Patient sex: M
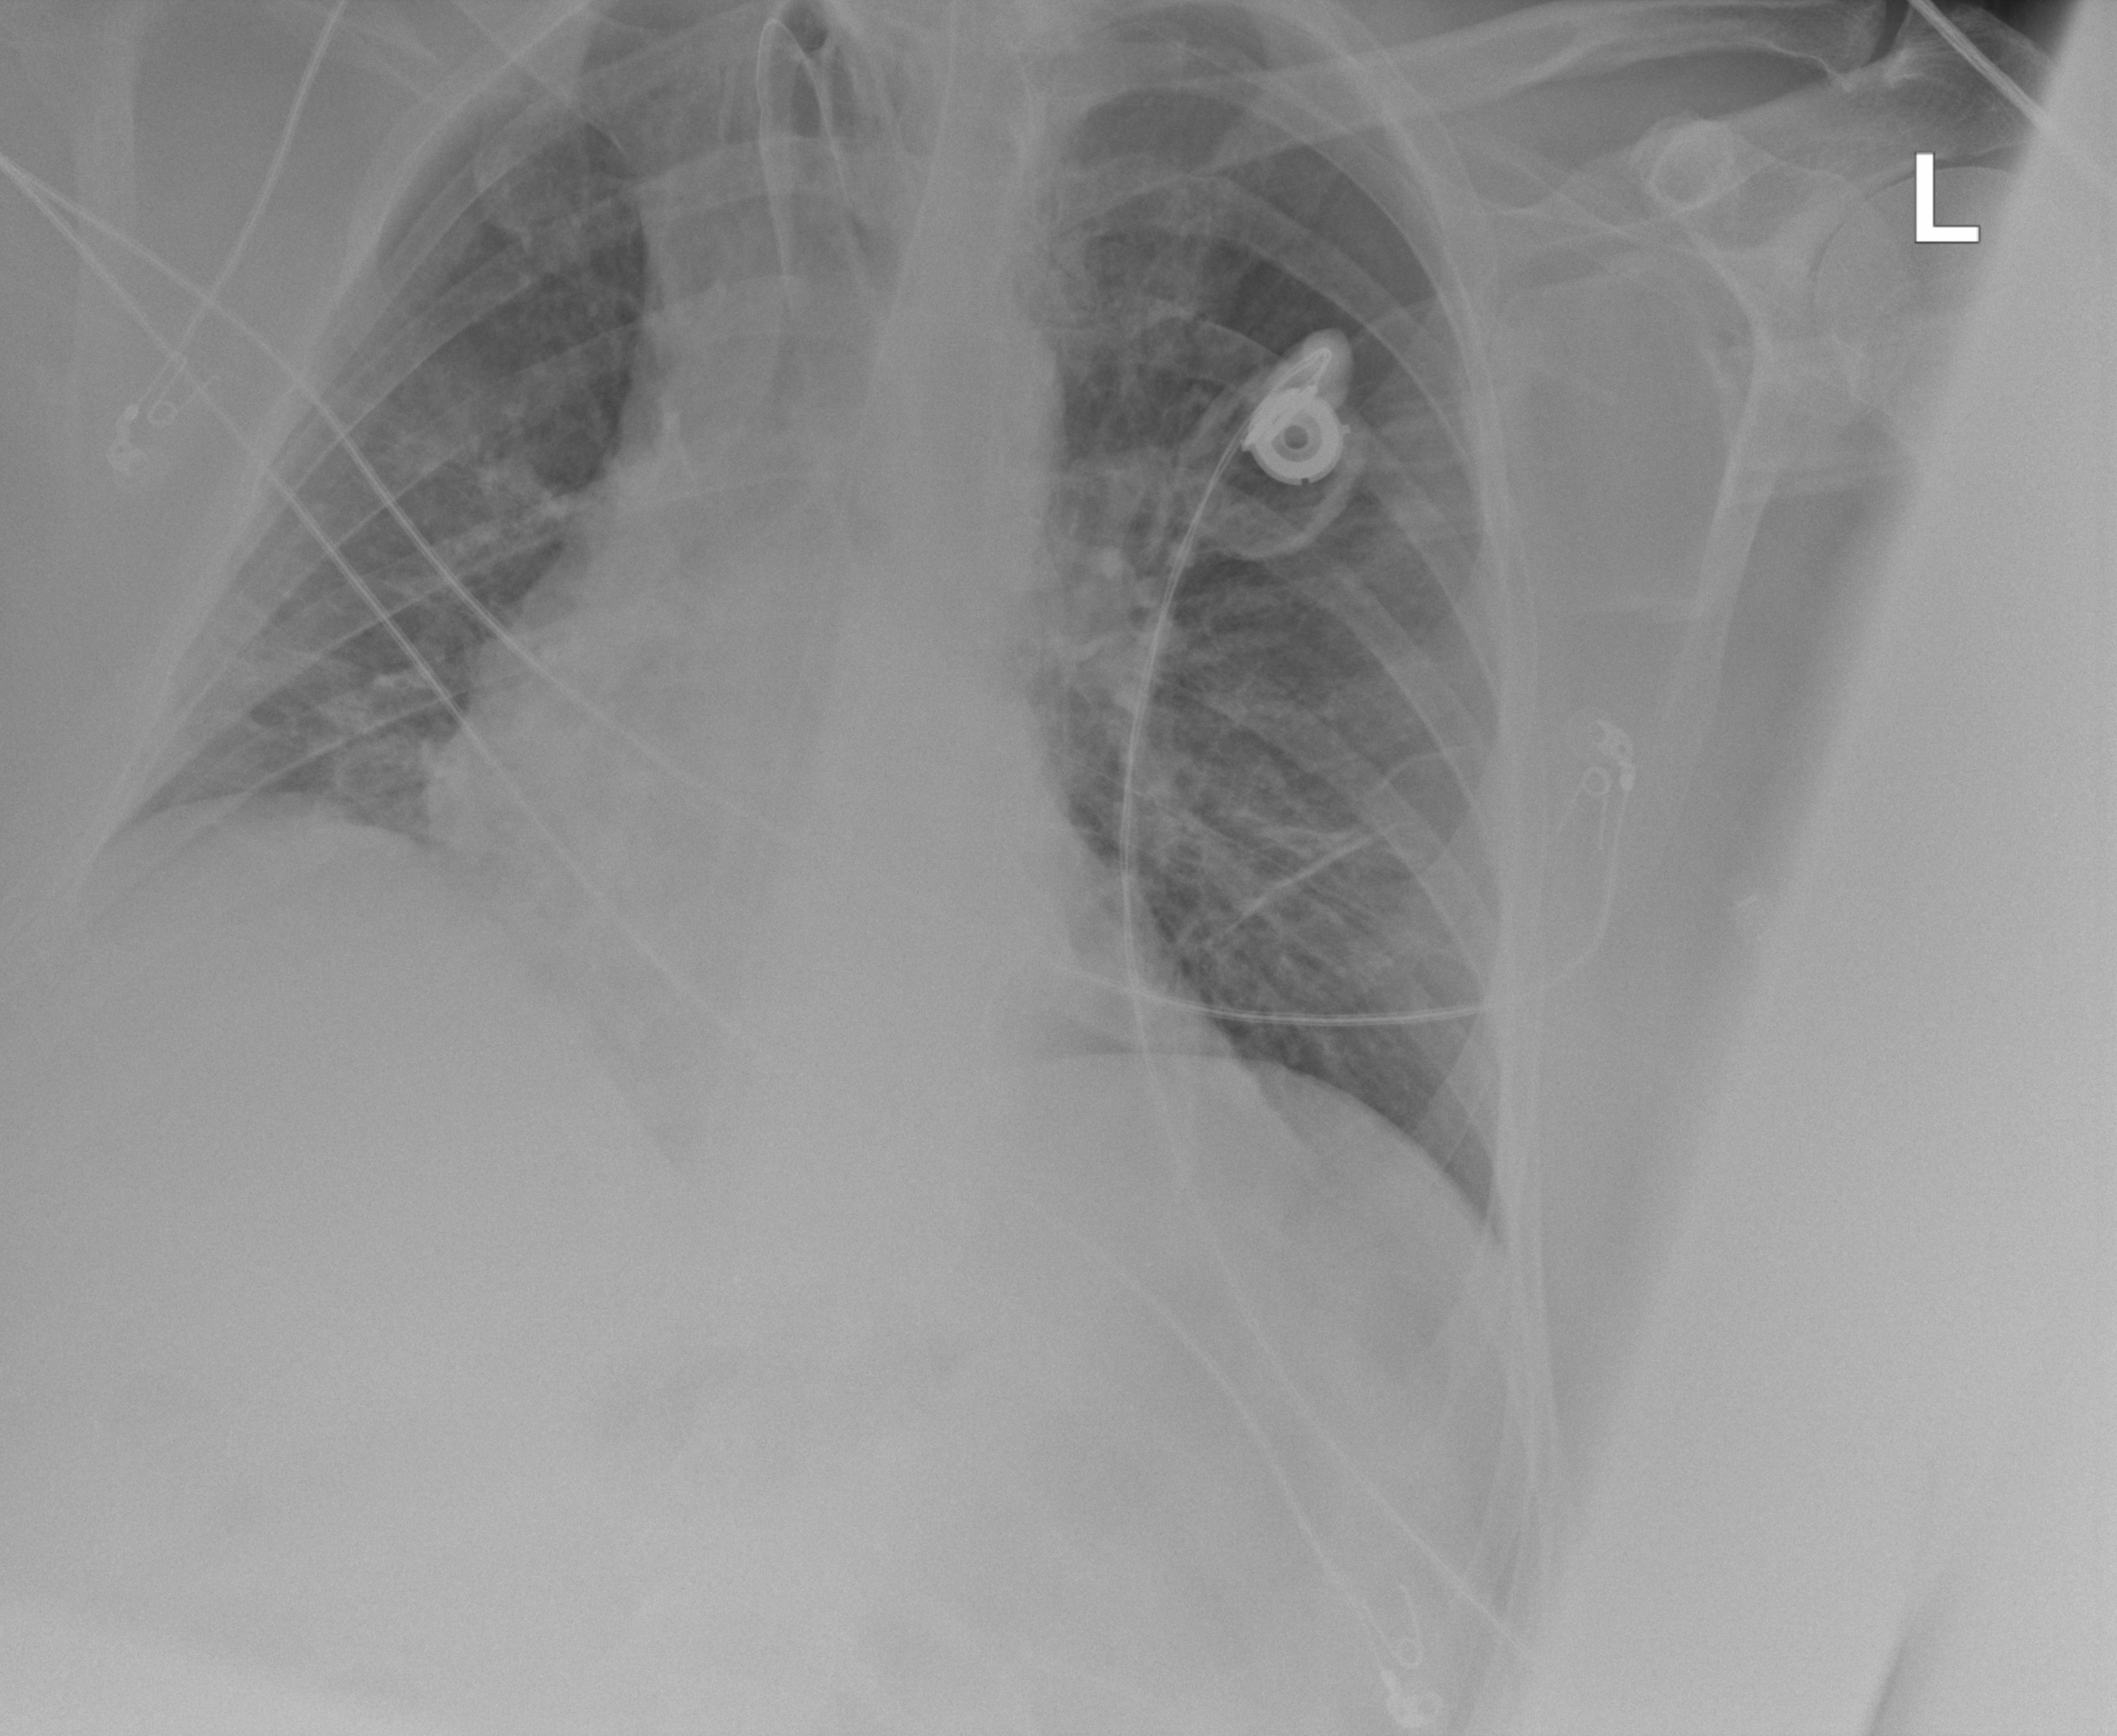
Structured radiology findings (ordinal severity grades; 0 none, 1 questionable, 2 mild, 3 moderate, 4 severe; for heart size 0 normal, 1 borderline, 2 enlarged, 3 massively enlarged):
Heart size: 0
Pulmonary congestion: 0
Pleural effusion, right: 0
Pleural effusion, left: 0
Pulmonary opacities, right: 2
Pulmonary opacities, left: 2
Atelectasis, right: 2
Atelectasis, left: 2